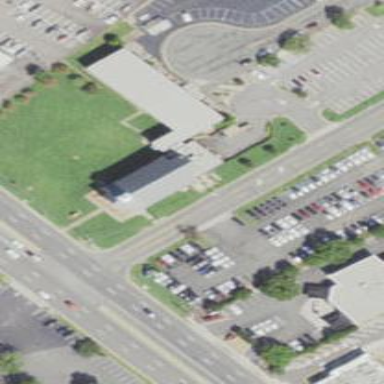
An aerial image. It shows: Building that serves as place of worship.